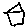
Label: house